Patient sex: F
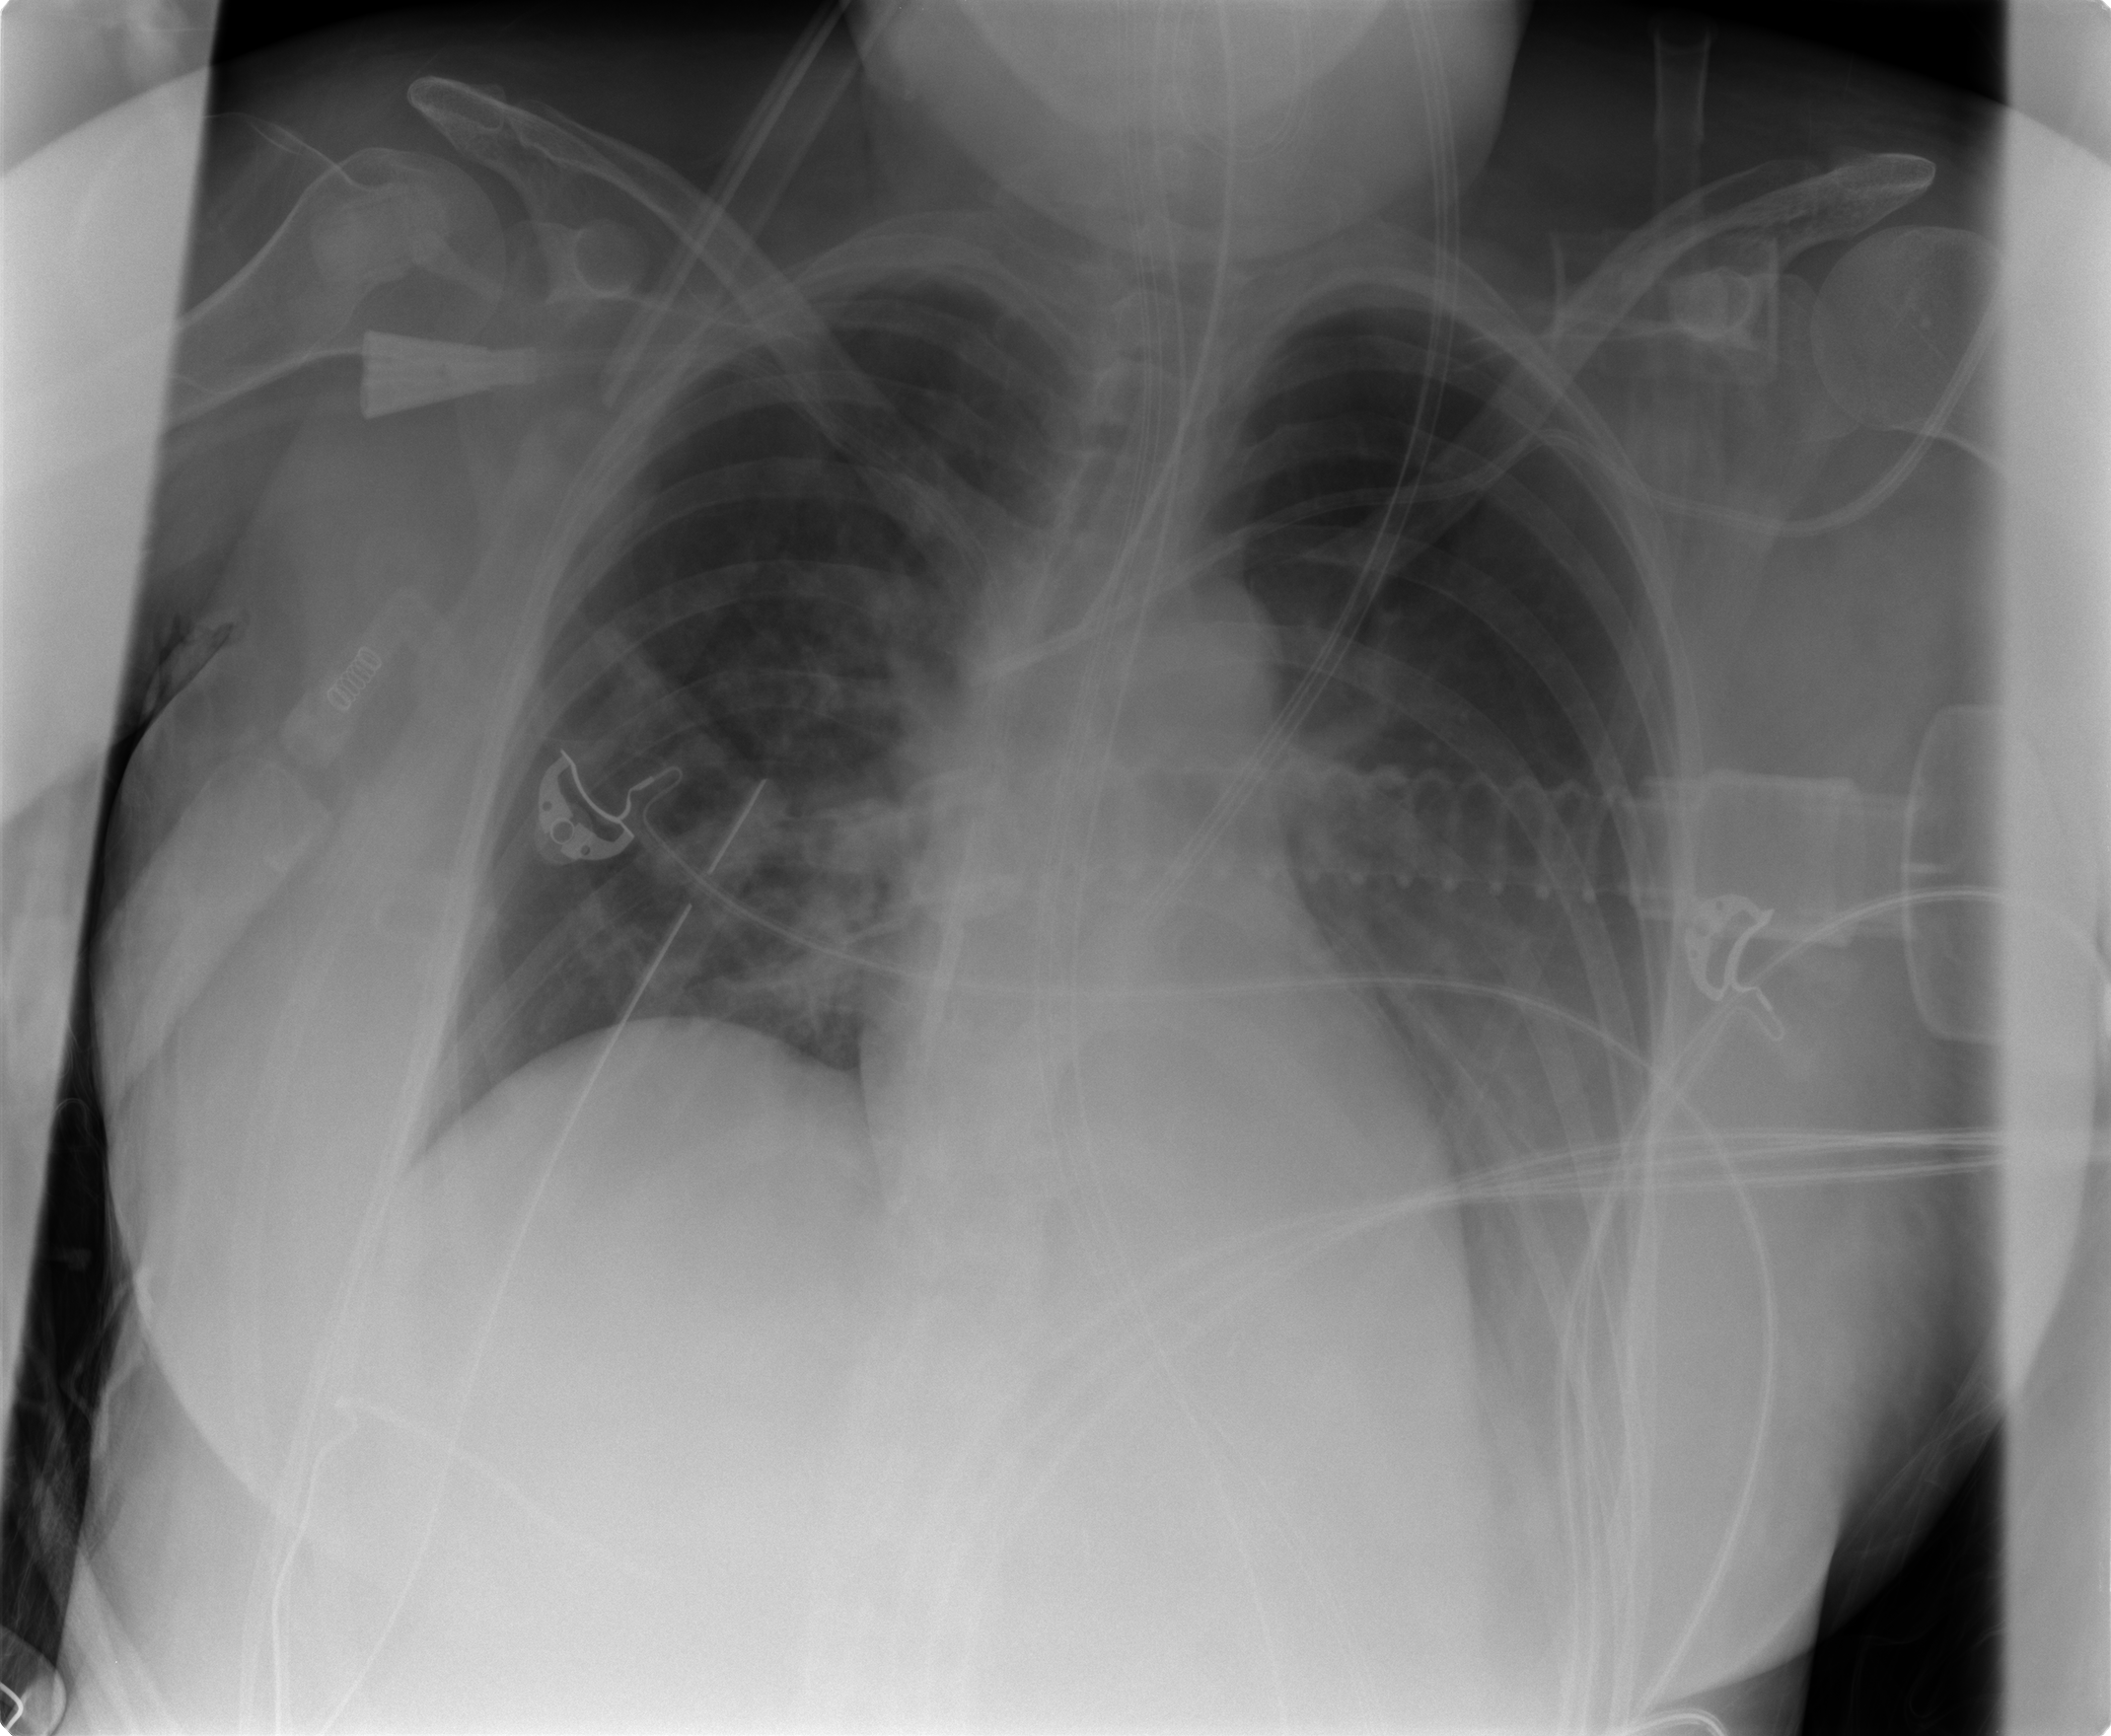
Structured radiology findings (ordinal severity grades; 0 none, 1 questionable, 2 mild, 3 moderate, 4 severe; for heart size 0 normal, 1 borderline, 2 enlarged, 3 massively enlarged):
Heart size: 0
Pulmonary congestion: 2
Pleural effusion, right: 0
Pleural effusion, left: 2
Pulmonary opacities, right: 0
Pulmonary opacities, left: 0
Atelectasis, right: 2
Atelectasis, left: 2